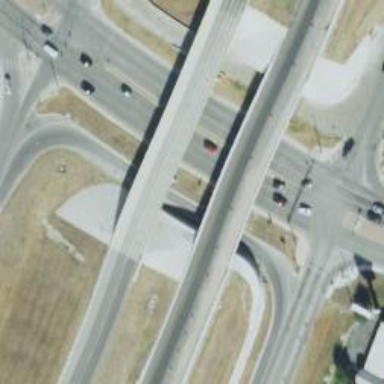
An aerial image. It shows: Primary highway bridge with asphalt surface. It is also classified as expressway.